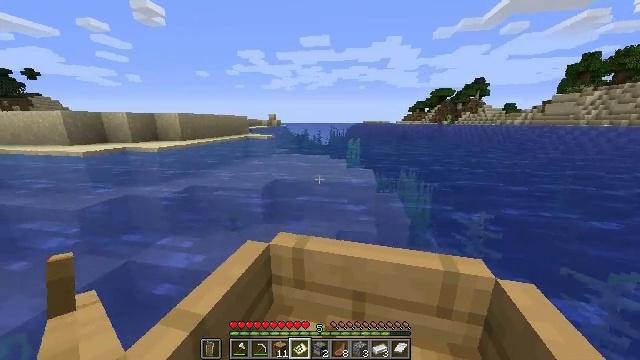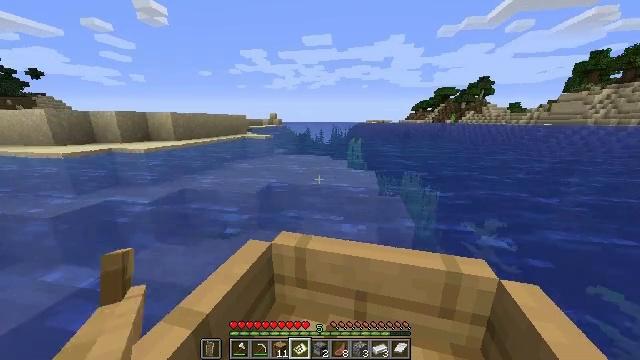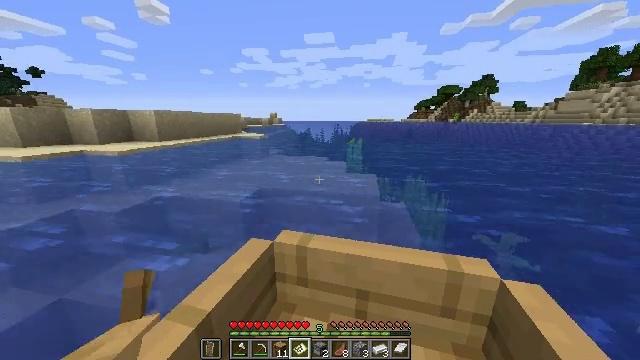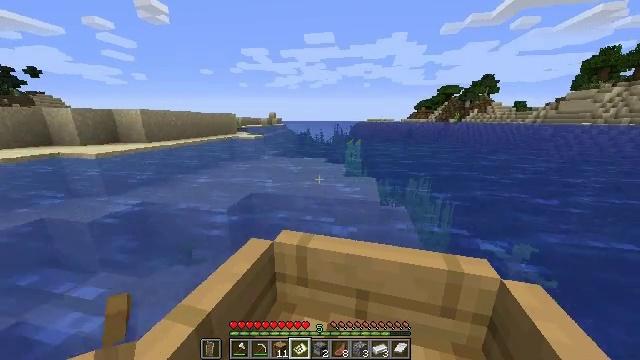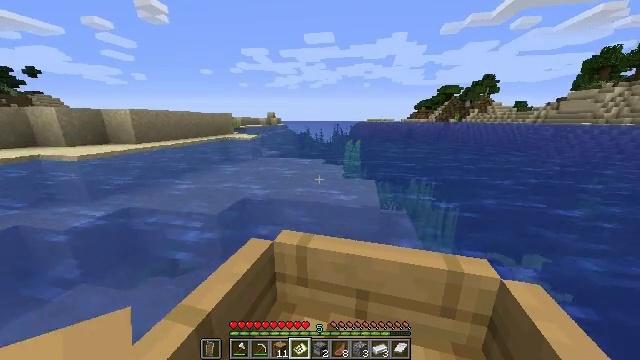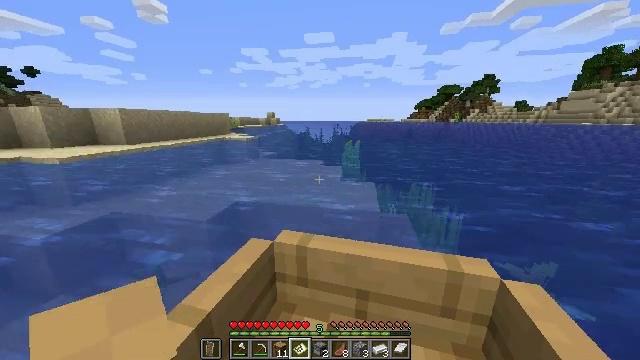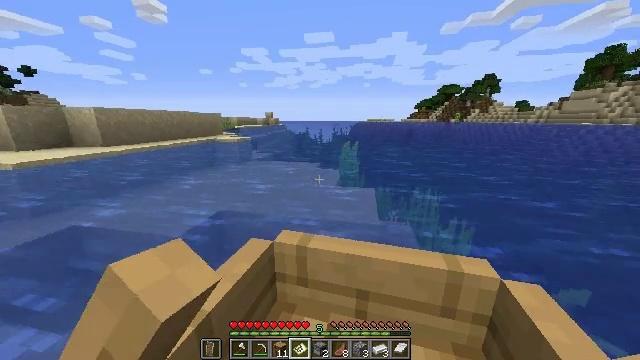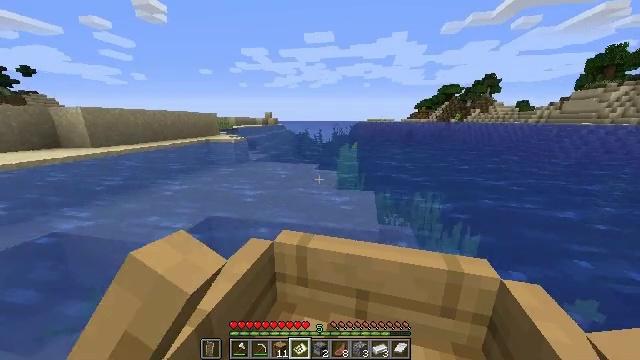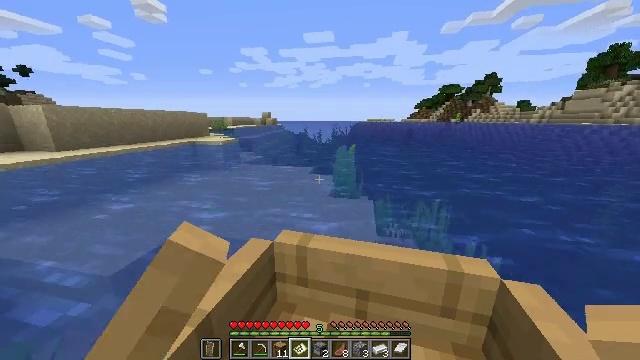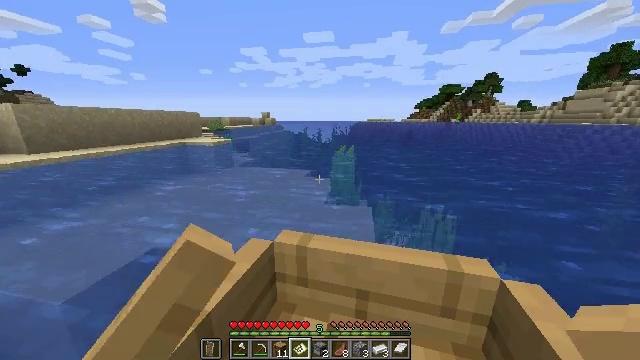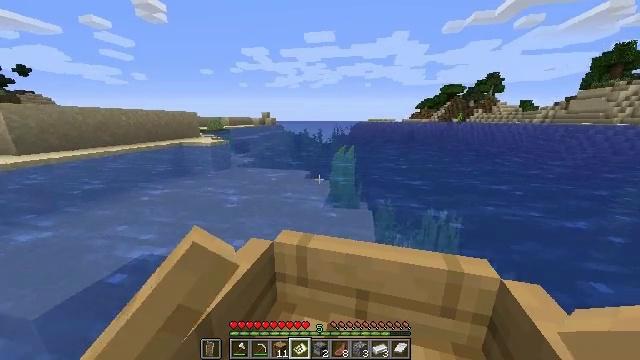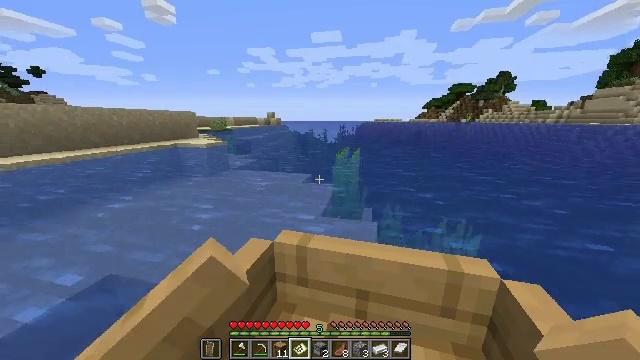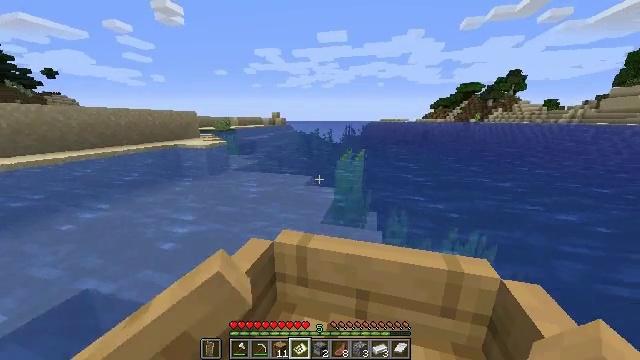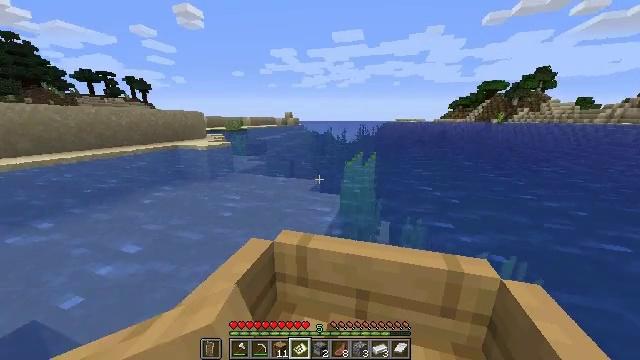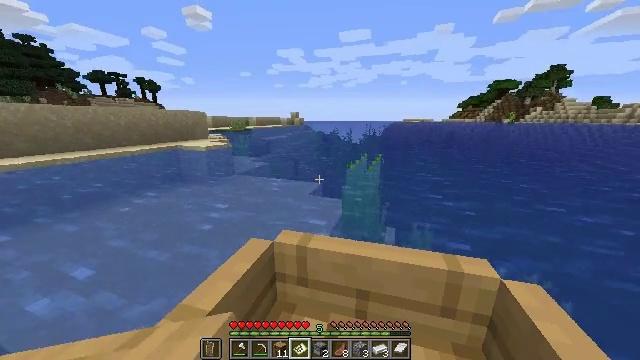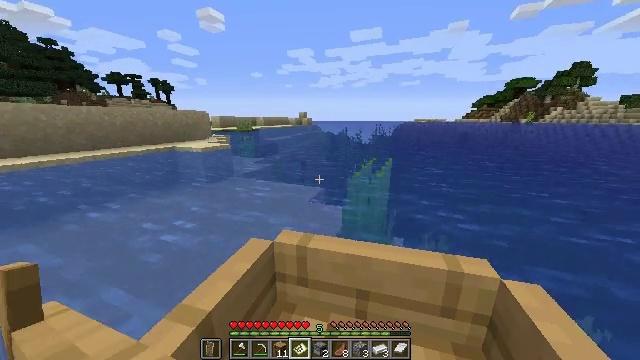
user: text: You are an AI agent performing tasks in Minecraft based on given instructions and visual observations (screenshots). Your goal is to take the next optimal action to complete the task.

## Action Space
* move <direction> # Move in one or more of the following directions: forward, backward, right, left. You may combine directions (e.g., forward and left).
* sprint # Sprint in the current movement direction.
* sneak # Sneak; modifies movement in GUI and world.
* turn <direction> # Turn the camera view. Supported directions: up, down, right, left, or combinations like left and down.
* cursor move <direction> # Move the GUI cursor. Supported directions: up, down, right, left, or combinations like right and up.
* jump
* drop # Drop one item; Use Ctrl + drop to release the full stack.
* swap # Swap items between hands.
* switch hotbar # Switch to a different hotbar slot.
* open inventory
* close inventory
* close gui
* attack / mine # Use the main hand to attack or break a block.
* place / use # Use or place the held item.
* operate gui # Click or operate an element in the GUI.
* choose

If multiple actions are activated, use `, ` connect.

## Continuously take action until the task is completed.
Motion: motion action
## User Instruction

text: Collect sand to make glass.
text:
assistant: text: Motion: move forward
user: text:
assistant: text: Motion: move forward
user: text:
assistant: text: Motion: move forward
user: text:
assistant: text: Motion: move forward
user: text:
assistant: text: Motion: move forward
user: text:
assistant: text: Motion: move forward
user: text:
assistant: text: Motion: move forward
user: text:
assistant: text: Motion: move forward
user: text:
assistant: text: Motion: move forward and move left
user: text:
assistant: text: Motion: move forward and move left
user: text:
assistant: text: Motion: move forward and move left
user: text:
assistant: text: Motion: move forward
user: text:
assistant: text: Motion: move forward
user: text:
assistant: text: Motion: move forward
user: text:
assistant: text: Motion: move forward
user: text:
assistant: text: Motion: move forward
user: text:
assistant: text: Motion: move forward
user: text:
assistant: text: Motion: move forward
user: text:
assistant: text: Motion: move forward
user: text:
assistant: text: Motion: move forward
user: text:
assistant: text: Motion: move forward
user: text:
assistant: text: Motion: move forward
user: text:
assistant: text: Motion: move forward
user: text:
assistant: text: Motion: move forward
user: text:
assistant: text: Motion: move forward
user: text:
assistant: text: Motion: move forward
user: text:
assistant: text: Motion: move forward, turn down
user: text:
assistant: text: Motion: turn right and down
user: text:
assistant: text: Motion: no_op
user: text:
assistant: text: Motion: no_op